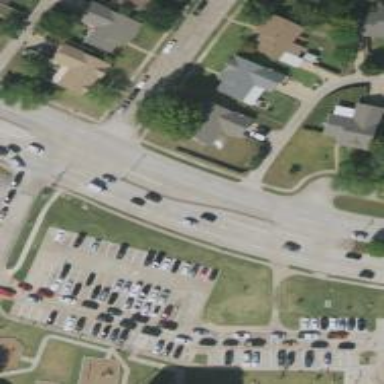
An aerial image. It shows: Secondary road with separate sidewalk.